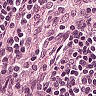
Metastatic tissue present: no